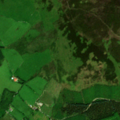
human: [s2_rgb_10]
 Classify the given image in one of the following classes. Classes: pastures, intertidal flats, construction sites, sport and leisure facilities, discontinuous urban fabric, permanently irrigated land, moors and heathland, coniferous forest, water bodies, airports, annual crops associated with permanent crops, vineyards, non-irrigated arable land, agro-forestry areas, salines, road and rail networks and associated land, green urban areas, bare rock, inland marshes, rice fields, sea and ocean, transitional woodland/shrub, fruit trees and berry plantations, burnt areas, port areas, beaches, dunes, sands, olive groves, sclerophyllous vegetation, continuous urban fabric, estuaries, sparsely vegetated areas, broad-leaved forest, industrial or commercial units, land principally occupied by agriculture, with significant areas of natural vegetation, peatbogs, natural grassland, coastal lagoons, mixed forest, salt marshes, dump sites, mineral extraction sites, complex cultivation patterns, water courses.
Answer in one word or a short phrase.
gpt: pastures, land principally occupied by agriculture, with significant areas of natural vegetation, coniferous forest, moors and heathland